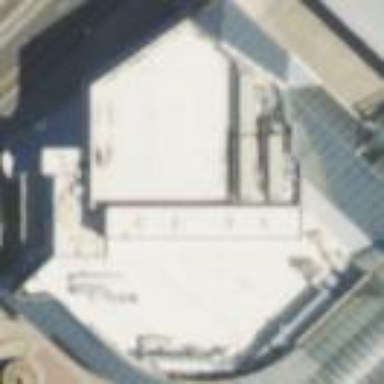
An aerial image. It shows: Commercial building that houses theatre.